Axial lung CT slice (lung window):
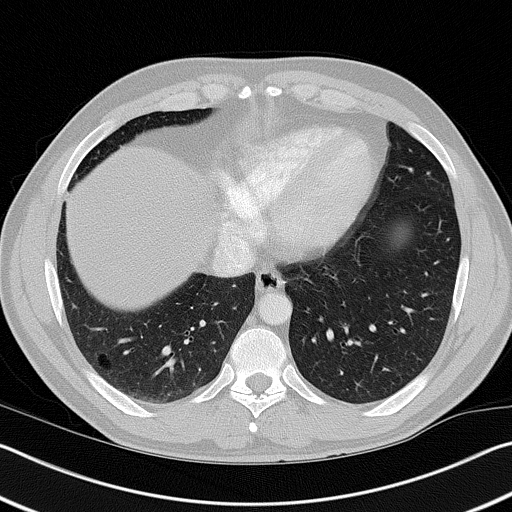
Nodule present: no